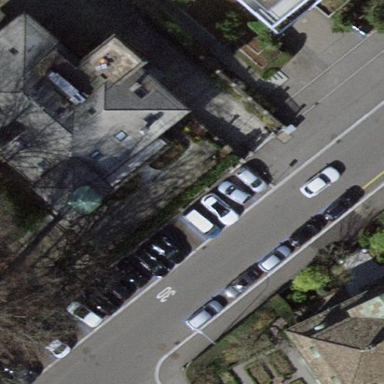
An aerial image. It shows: Parking lane.